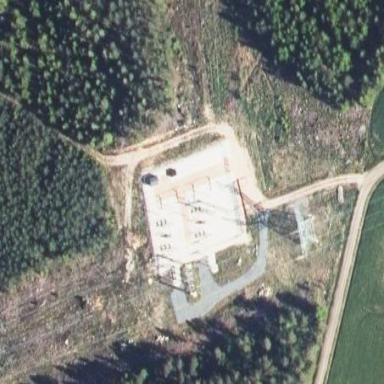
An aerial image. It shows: Power substation enclosed by fence.